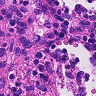
Metastatic tissue present: no